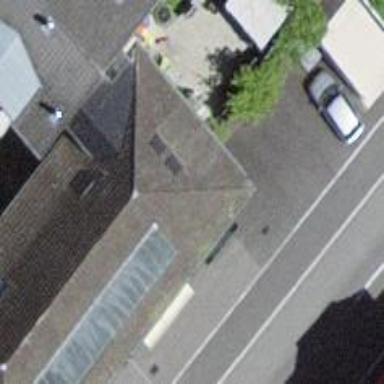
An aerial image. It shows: Restaurant.